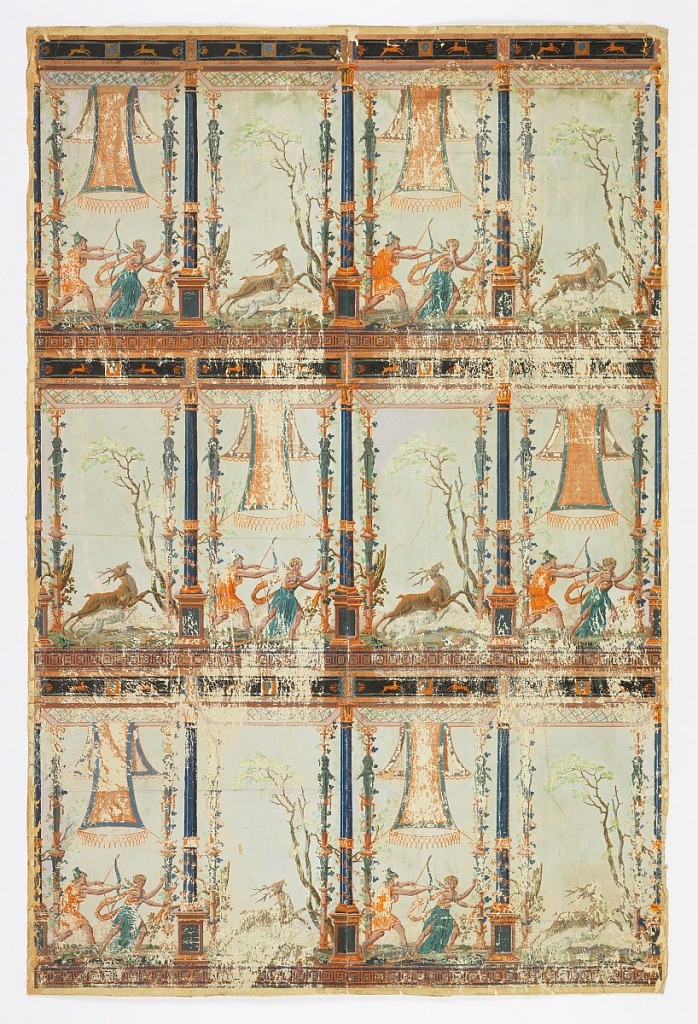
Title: Sidewall
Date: ca. 1800
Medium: Block-printed on handmade paper
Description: Two repeating panels of hunting scenes, in one frame, a man with drawn bow and arrow stands with a maiden beneath a lambrequin, both figures appear in classical costume. In the next frame, a dog attacks a running deer, there is a tree nearby. Each of the two scenes contains a pair of columns incorporating caryatids, which support a trellis wrapped with vines. Panels are separated by pilaster on pedestal, supporting a decorative border with a cameo, centered between two deer, and anthemians.